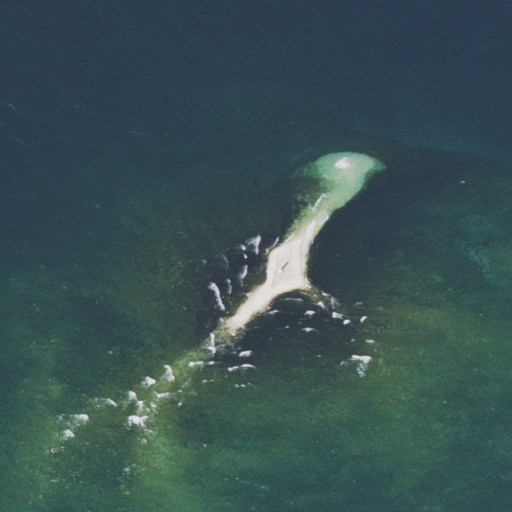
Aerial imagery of island in Michigan named Naubinway Island containing open water and barren land